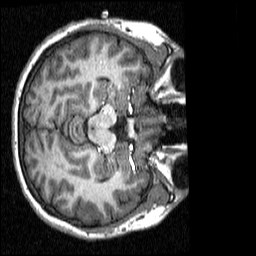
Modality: T1w
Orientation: axial